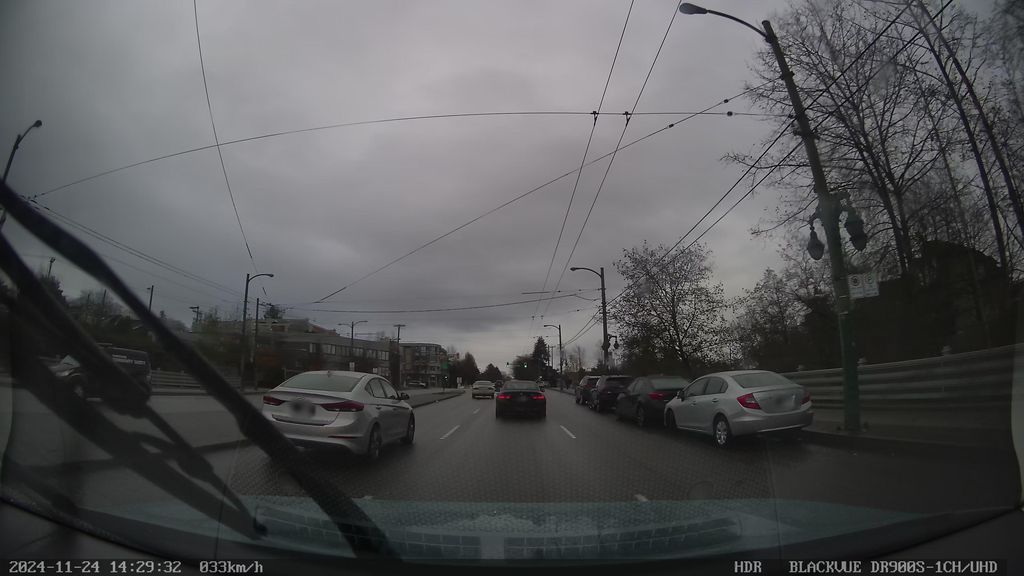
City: vancouver